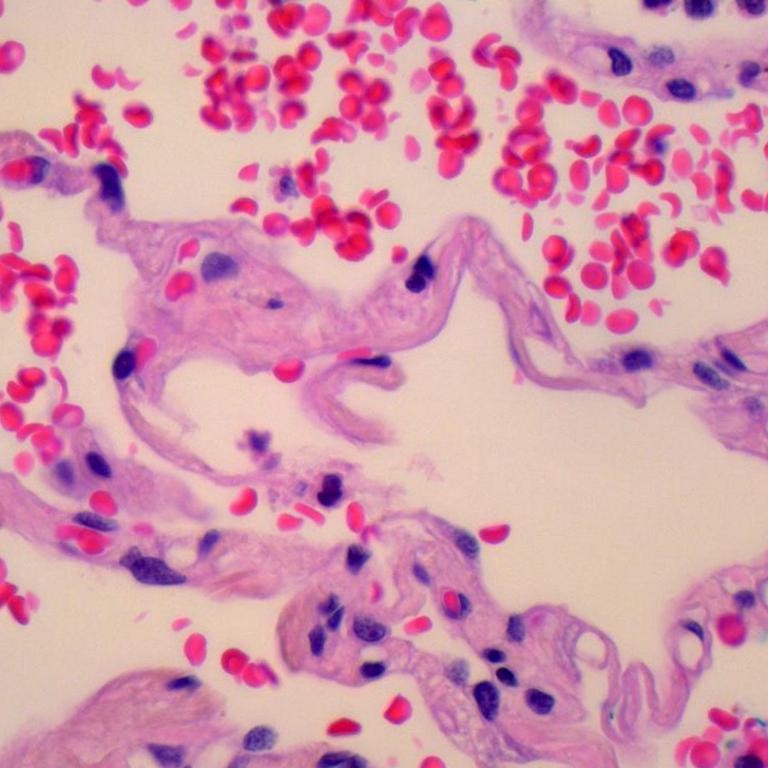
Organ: lung
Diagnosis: benign